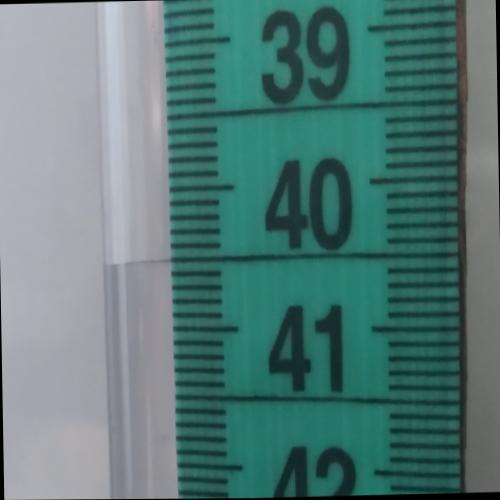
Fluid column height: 40.5 cm